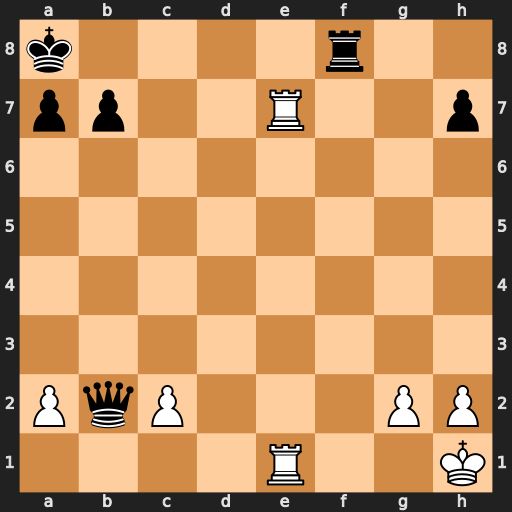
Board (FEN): k4r2/pp2R2p/8/8/8/8/PqP3PP/4R2K
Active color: w
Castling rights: -
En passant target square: -
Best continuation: Re8+ Rxe8 Rxe8#